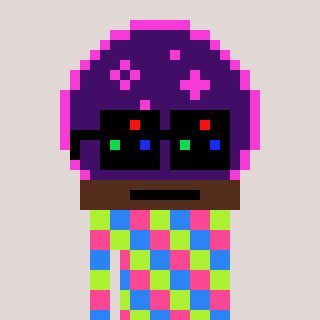
a pixel art character with square black sunglasses, a crystalball-shaped head and a blue-colored body on a warm background